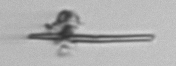
Label: fiber_TAG_external_detritus